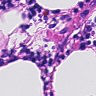
Metastatic tissue present: no